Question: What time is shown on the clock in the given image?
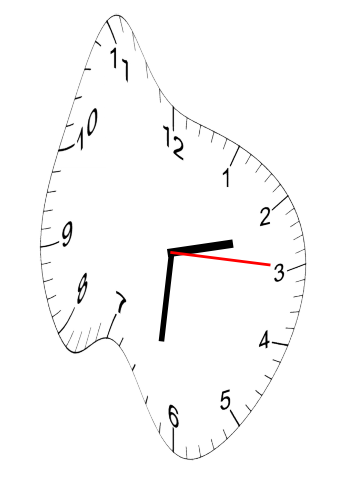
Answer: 02:31:15